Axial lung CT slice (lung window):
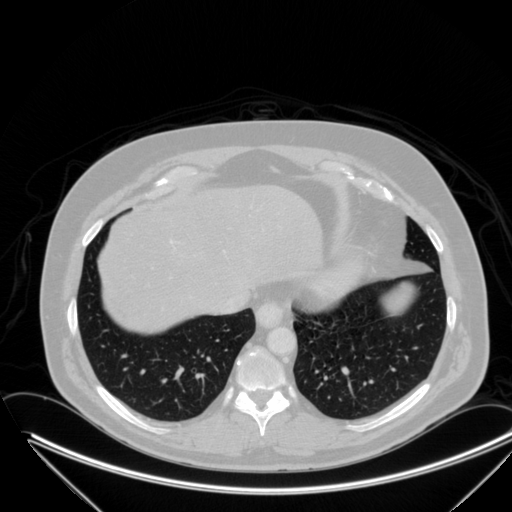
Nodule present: no